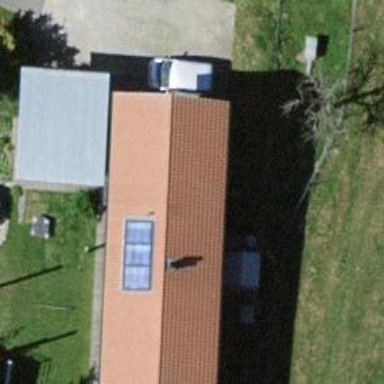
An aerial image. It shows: Solar photovoltaic panel generator.